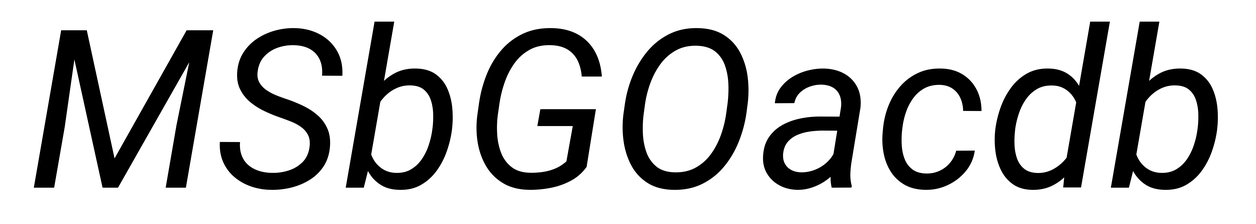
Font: Roboto-Italic_Italic